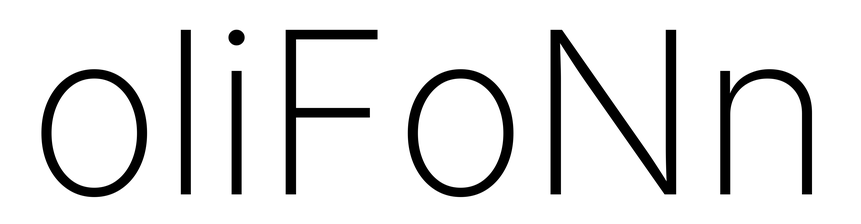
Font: Inter_ExtraLight